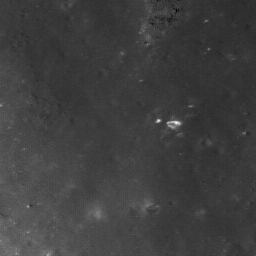
Host type: background_regolith
Lunar coordinates: latitude nan, longitude nan